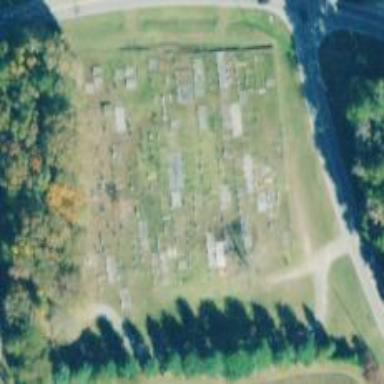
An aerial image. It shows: Cemetery.